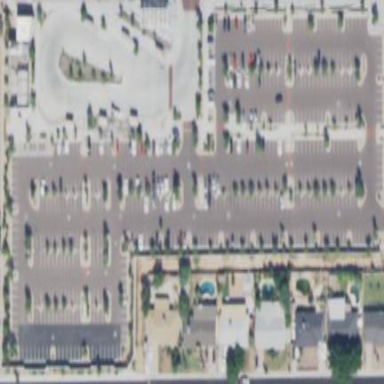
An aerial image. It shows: Parking area.